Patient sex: M
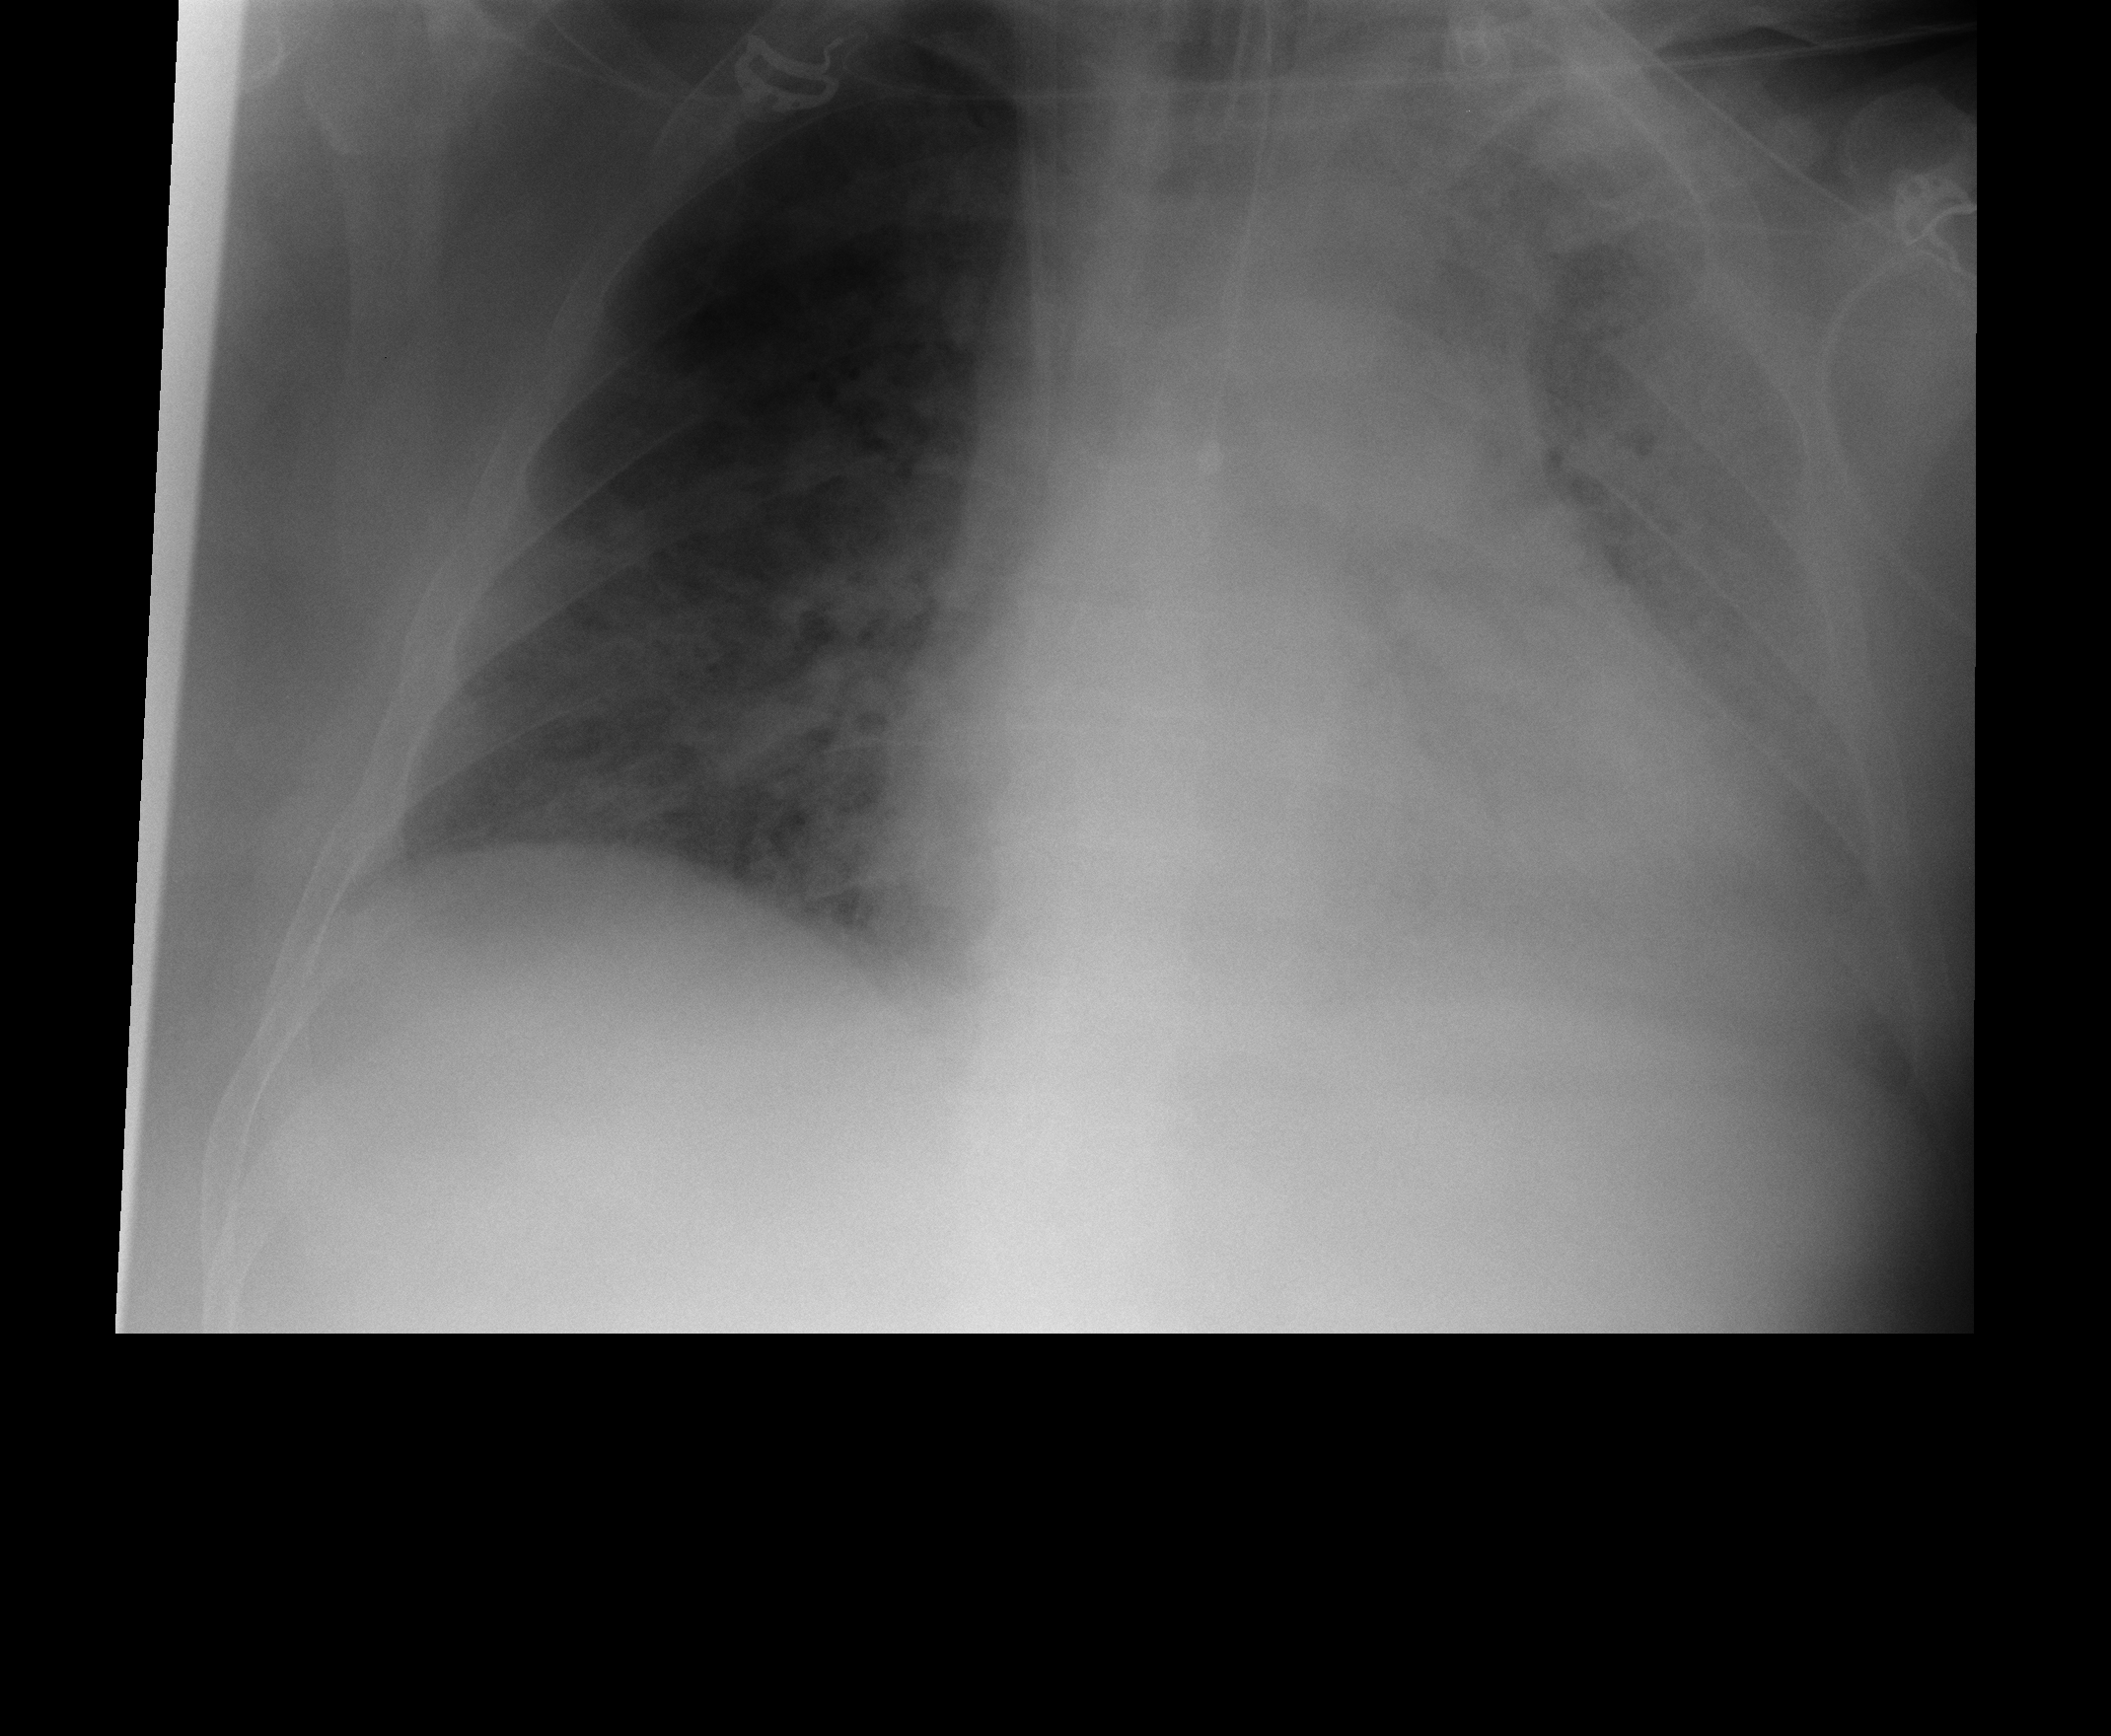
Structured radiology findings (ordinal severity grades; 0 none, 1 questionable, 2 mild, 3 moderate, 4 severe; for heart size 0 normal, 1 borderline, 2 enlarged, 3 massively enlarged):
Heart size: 2
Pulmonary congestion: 3
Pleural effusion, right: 0
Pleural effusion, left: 2
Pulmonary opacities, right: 2
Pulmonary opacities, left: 2
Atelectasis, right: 0
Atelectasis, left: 2